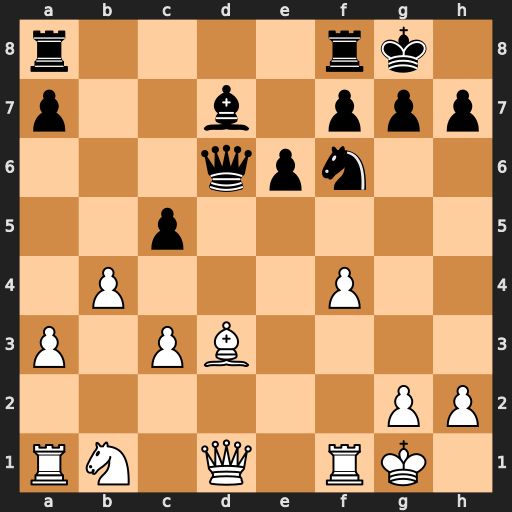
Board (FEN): r4rk1/p2b1ppp/3qpn2/2p5/1P3P2/P1PB4/6PP/RN1Q1RK1
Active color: w
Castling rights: -
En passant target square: -
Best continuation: Bxh7+ Nxh7 Qxd6